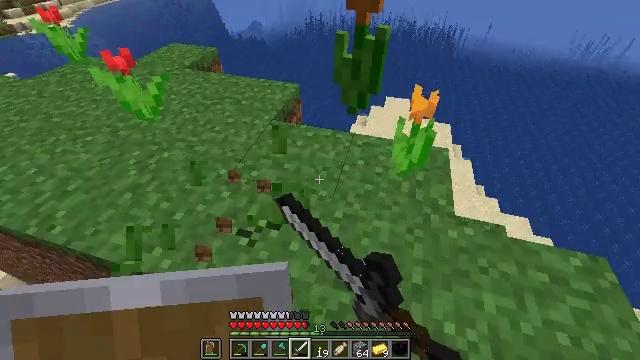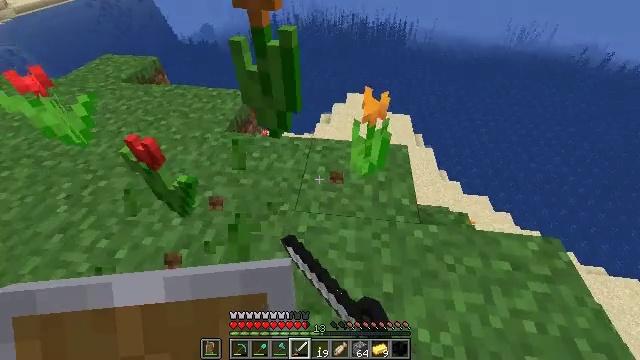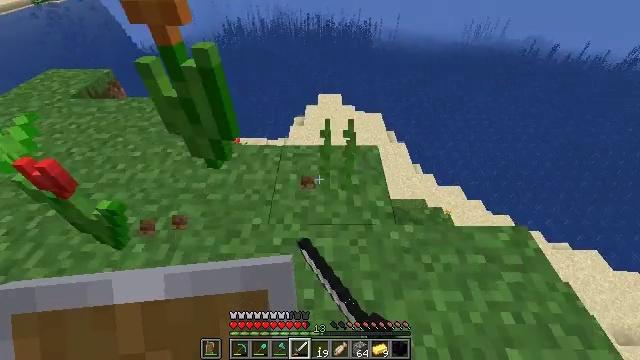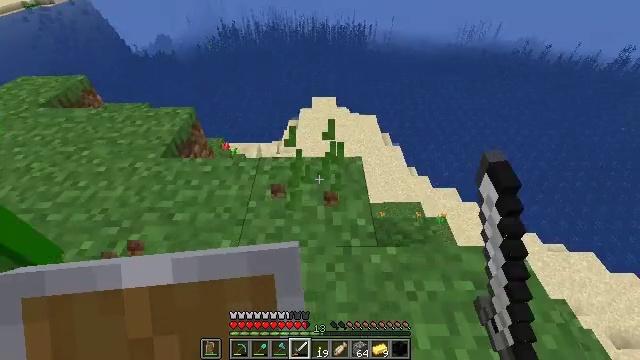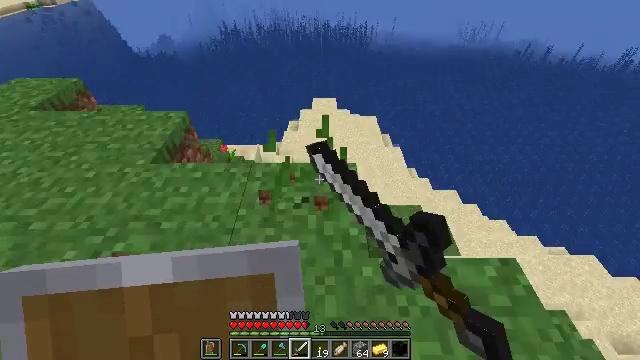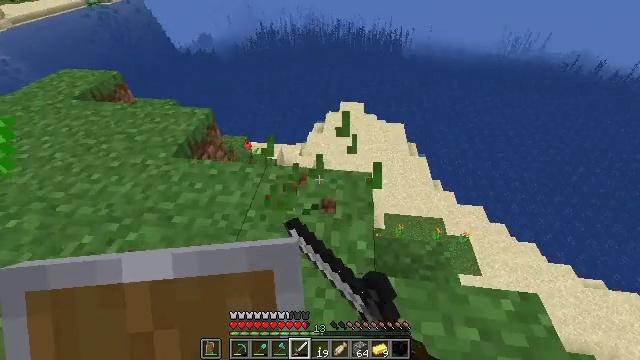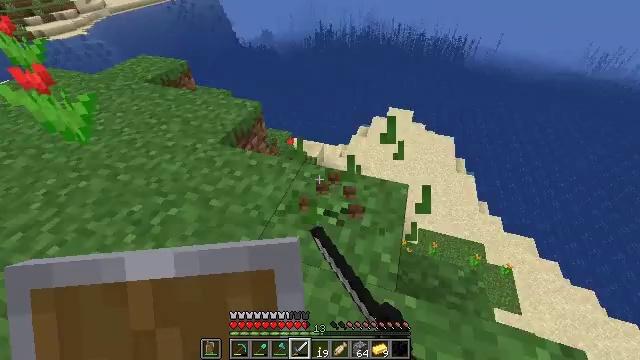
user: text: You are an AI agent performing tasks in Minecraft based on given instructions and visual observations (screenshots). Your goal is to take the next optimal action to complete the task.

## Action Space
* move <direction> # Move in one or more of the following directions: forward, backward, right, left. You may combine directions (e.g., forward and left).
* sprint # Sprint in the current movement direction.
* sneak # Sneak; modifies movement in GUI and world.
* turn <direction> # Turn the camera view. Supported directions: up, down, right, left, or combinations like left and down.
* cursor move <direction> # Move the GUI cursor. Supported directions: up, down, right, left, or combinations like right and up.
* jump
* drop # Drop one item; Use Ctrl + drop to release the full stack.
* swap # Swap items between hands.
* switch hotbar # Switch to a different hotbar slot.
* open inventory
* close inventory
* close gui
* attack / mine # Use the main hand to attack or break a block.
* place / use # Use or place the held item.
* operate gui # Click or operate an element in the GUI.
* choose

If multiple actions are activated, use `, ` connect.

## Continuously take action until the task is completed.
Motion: motion action
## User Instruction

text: Gather the bright orange tulip.
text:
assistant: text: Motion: move forward and move right, turn right, attack / mine
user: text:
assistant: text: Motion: move forward and move right, turn right, attack / mine
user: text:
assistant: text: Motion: move forward and move right, attack / mine
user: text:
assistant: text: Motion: attack / mine
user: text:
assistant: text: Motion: turn left, attack / mine
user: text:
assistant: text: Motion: turn left, attack / mine
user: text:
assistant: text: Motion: attack / mine